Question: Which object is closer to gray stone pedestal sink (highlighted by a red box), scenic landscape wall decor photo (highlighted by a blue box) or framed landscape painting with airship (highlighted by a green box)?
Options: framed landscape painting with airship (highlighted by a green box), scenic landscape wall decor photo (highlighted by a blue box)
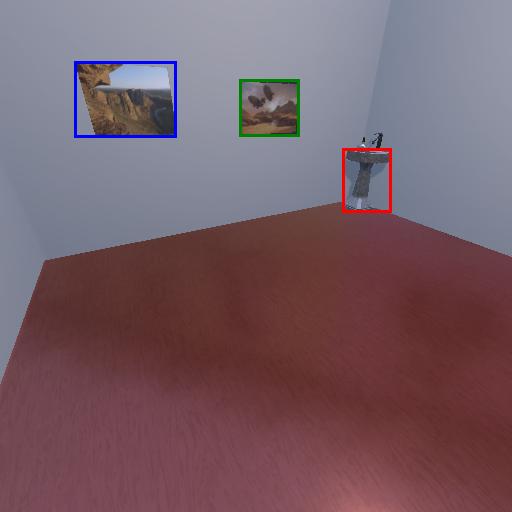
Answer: framed landscape painting with airship (highlighted by a green box)